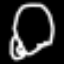
Label: frog